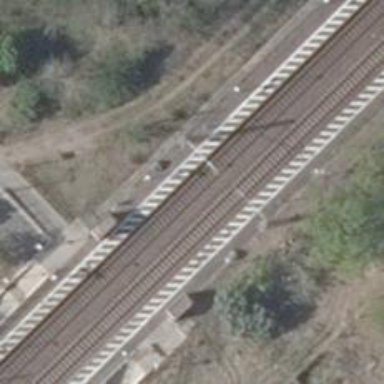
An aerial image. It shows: Public transport stop position along the railway.